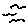
Label: bird